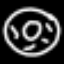
Label: donut